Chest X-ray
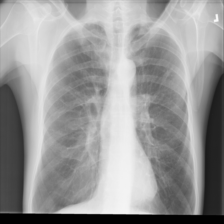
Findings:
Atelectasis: negative
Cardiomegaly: negative
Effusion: negative
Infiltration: negative
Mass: negative
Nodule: negative
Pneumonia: negative
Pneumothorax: negative
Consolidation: negative
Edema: negative
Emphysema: positive
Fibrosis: negative
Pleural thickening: negative
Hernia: negative